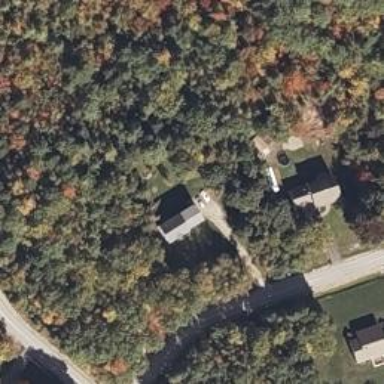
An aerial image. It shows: Driveway.